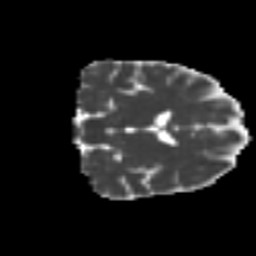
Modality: MD
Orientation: coronal
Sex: female
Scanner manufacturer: ge
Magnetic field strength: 3 T
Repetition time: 7 s
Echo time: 0.08 s